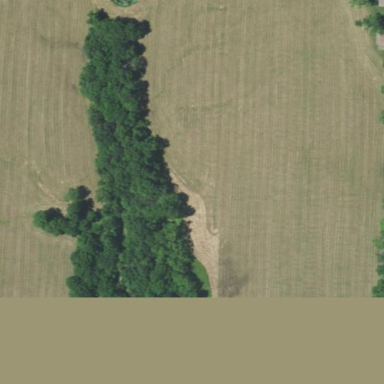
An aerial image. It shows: Deciduous broadleaved woodland.